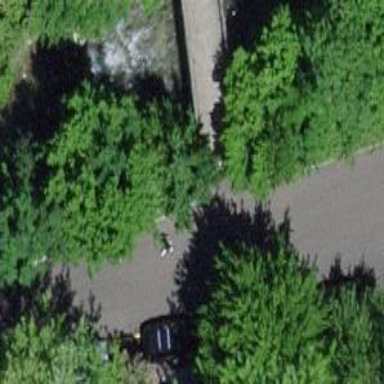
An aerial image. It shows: Concrete bridge over path.